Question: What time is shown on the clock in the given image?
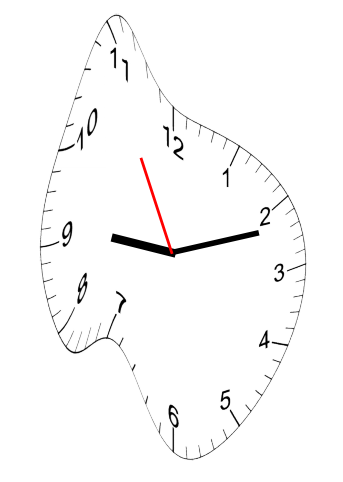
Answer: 09:11:55